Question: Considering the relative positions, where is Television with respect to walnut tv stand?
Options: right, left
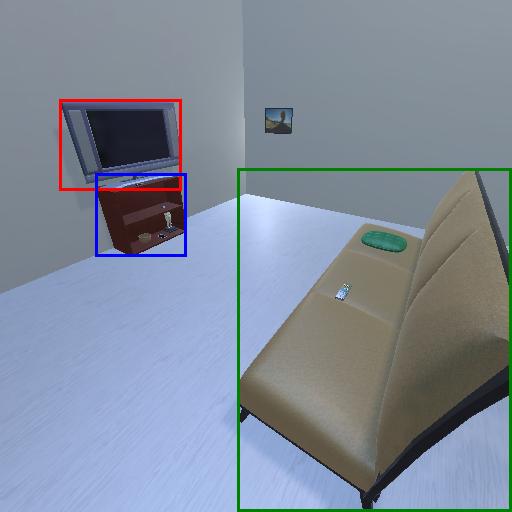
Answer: right